Interaction volume radius: 10 \u00c5
Interaction volume height: 10 \u00c5
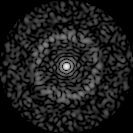
Disorder parameter: 0.8313